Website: home-depot
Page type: delivery-shipping
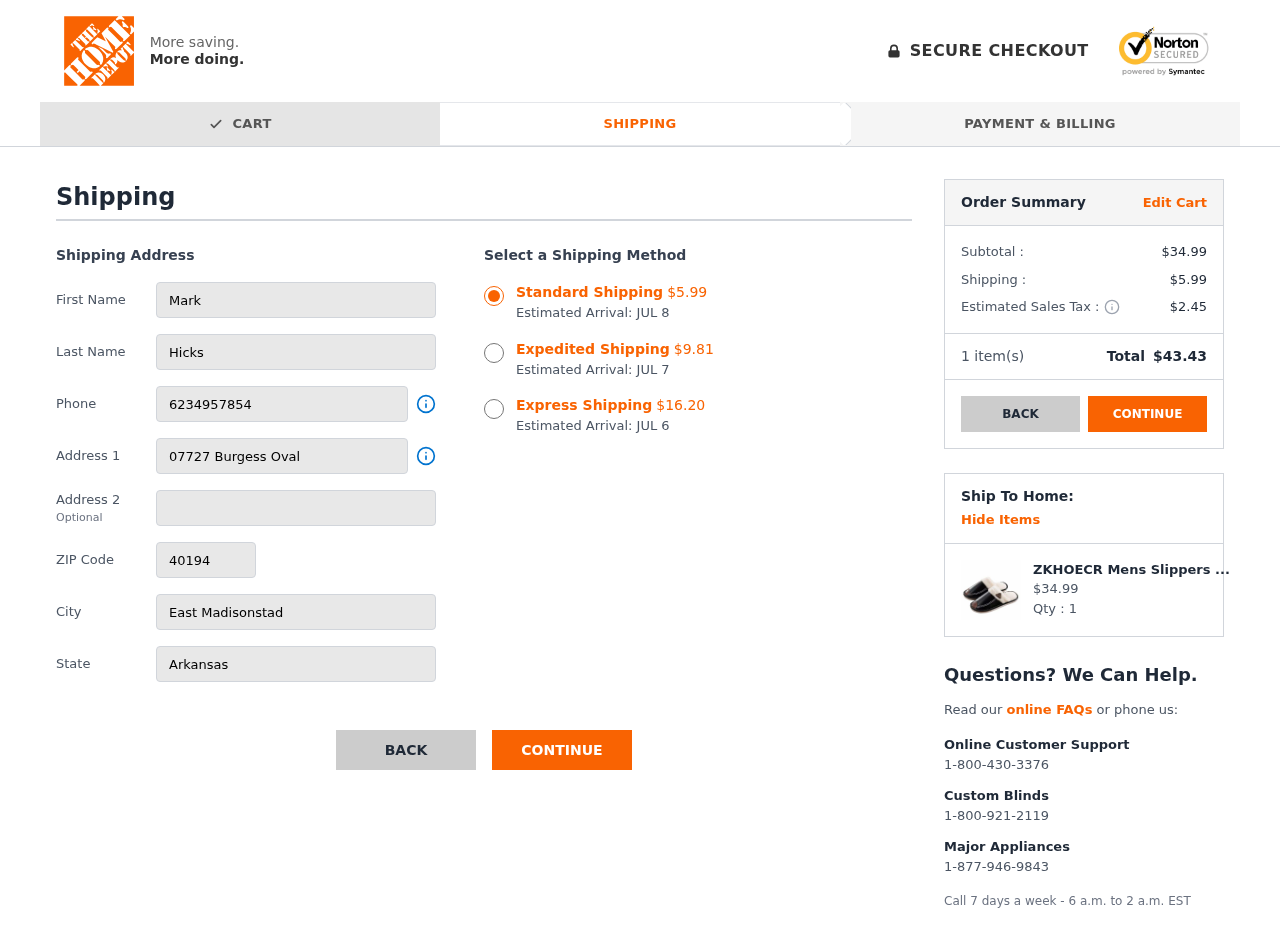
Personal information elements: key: PII_CITY
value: East Madisonstad
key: PII_FIRSTNAME
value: Mark
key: PII_LASTNAME
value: Hicks
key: PII_PHONE
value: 6234957854
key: PII_POSTCODE
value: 40194
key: PII_STATE
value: Arkansas
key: PII_STREET
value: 07727 Burgess Oval
Product elements: key: PRODUCT1_NAME
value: ZKHOECR Mens Slippers Memory Foam Indoor Leather Wide Soft Cozy Cotton Closed Toe Non-Slip Shoes Clo
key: PRODUCT1_PRICE
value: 34.99
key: PRODUCT1_QUANTITY
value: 1
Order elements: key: ORDER_SHIPPING_COST_STANDARD
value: $5.99
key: ORDER_DELIVERY_DATE
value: JUL 8
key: ORDER_SHIPPING_COST_EXPEDITED
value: $9.81
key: ORDER_DELIVERY_DATE_EXPEDITED
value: JUL 7
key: ORDER_SHIPPING_COST_EXPRESS
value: $16.20
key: ORDER_DELIVERY_DATE_EXPRESS
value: JUL 6
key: ORDER_SUBTOTAL
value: $34.99
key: ORDER_SHIPPING_COST
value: $5.99
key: ORDER_TAX
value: $2.45
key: ORDER_NUM_ITEMS
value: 1
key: ORDER_TOTAL
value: $43.43